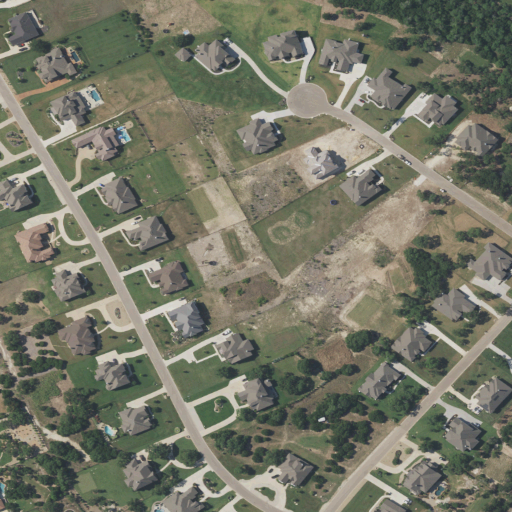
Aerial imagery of mountain in Texas named Jess Maynard Hill containing low intensity development, open development, grassland, shrub, medium intensity development, barren land, evergreen forest, and high intensity development